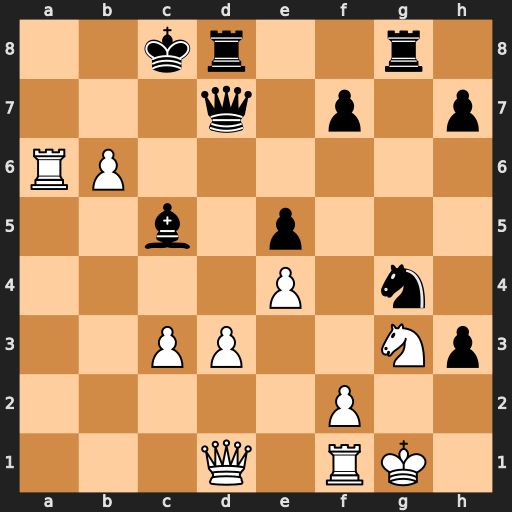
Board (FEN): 2kr2r1/3q1p1p/RP6/2b1p3/4P1n1/2PP2Np/5P2/3Q1RK1
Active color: w
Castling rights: -
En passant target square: -
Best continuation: Ra8+ Kb7 Ra7+ Kb8 Rxd7